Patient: sex M, age 46
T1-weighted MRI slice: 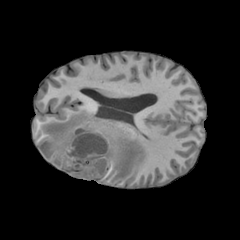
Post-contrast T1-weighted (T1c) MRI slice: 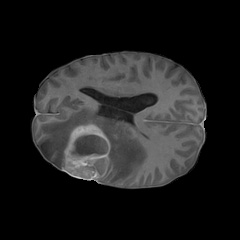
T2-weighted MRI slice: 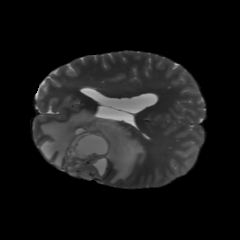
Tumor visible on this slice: yes
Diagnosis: Glioblastoma, IDH-wildtype
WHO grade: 4